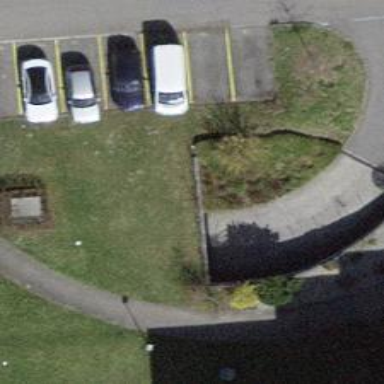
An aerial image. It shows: Parking entrance.